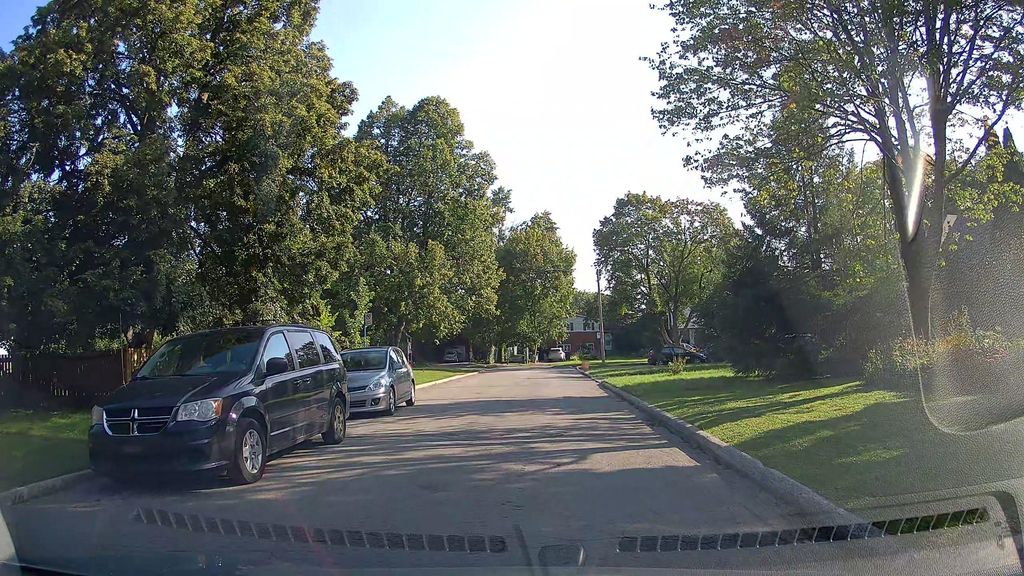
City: montreal